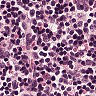
Metastatic tissue present: no